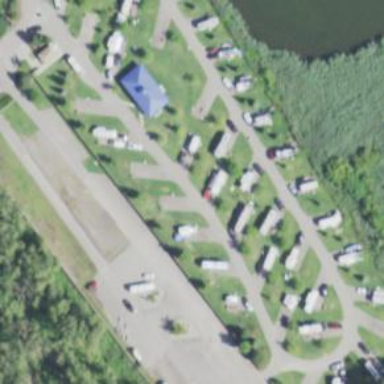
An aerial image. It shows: Caravan site surrounded by fence.